Field crop: maize
Growth stage: 1
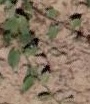
Species: convolvulus